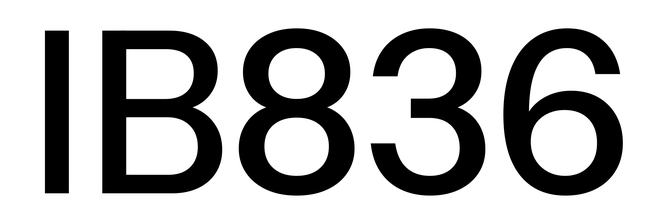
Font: InstrumentSans_Medium